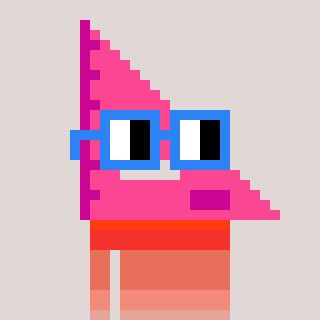
a pixel art character with square blue glasses, a squadron ruler-shaped head and a blue-colored body on a warm background